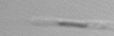
Label: Leptocylindrus